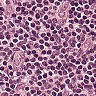
Metastatic tissue present: no